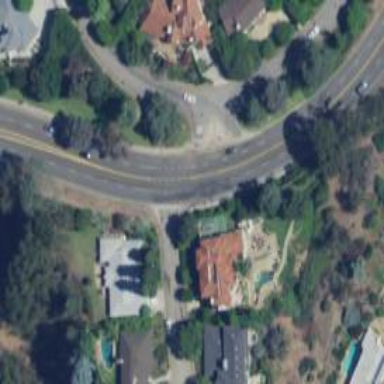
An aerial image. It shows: Secondary road bordered by residential properties.